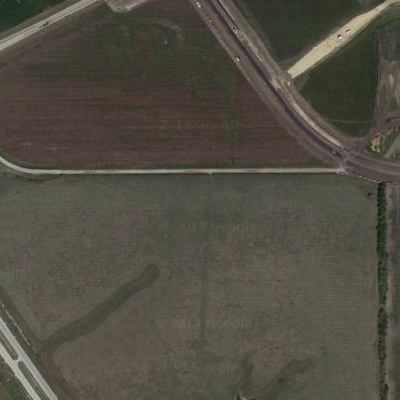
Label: bField